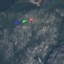
Land use / land cover: HerbaceousVegetation